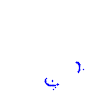
Particle: proton